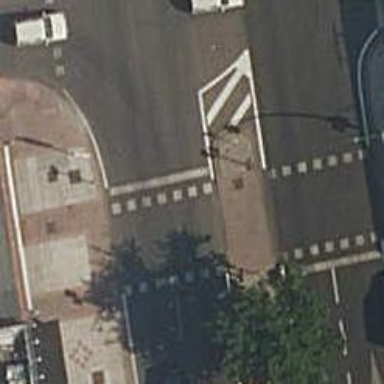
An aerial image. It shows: Road crossing with traffic signals.